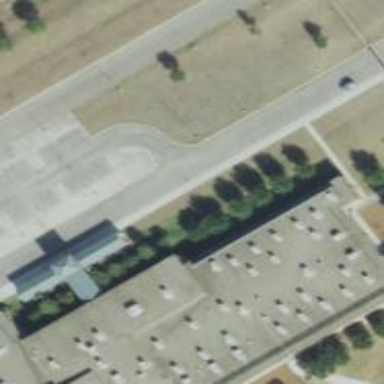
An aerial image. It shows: School building.